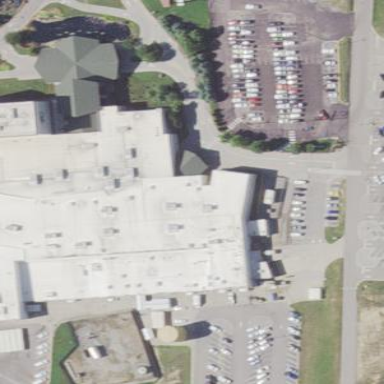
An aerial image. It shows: Building designated as casino.